Interaction volume radius: 5 \u00c5
Interaction volume height: 10 \u00c5
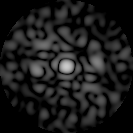
Disorder parameter: 0.7747